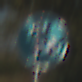
Verkehrszeichen: VorgeschriebeneFahrtrichtungGeradeausOderRechts
Umgebung: Outdoor, Nature
Tageszeit: MorningAfternoon
Wetter: PartlyCloudy
Licht: Natural
Jahreszeit: NotSpecified
Kontrast: HighContrast